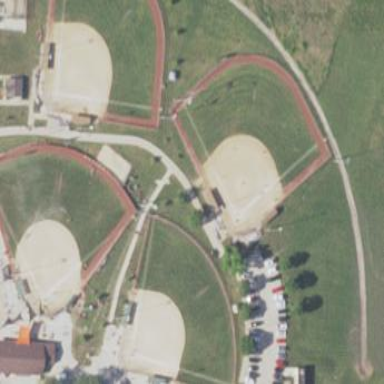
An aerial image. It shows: Softball pitch for leisure land activities.